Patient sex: M
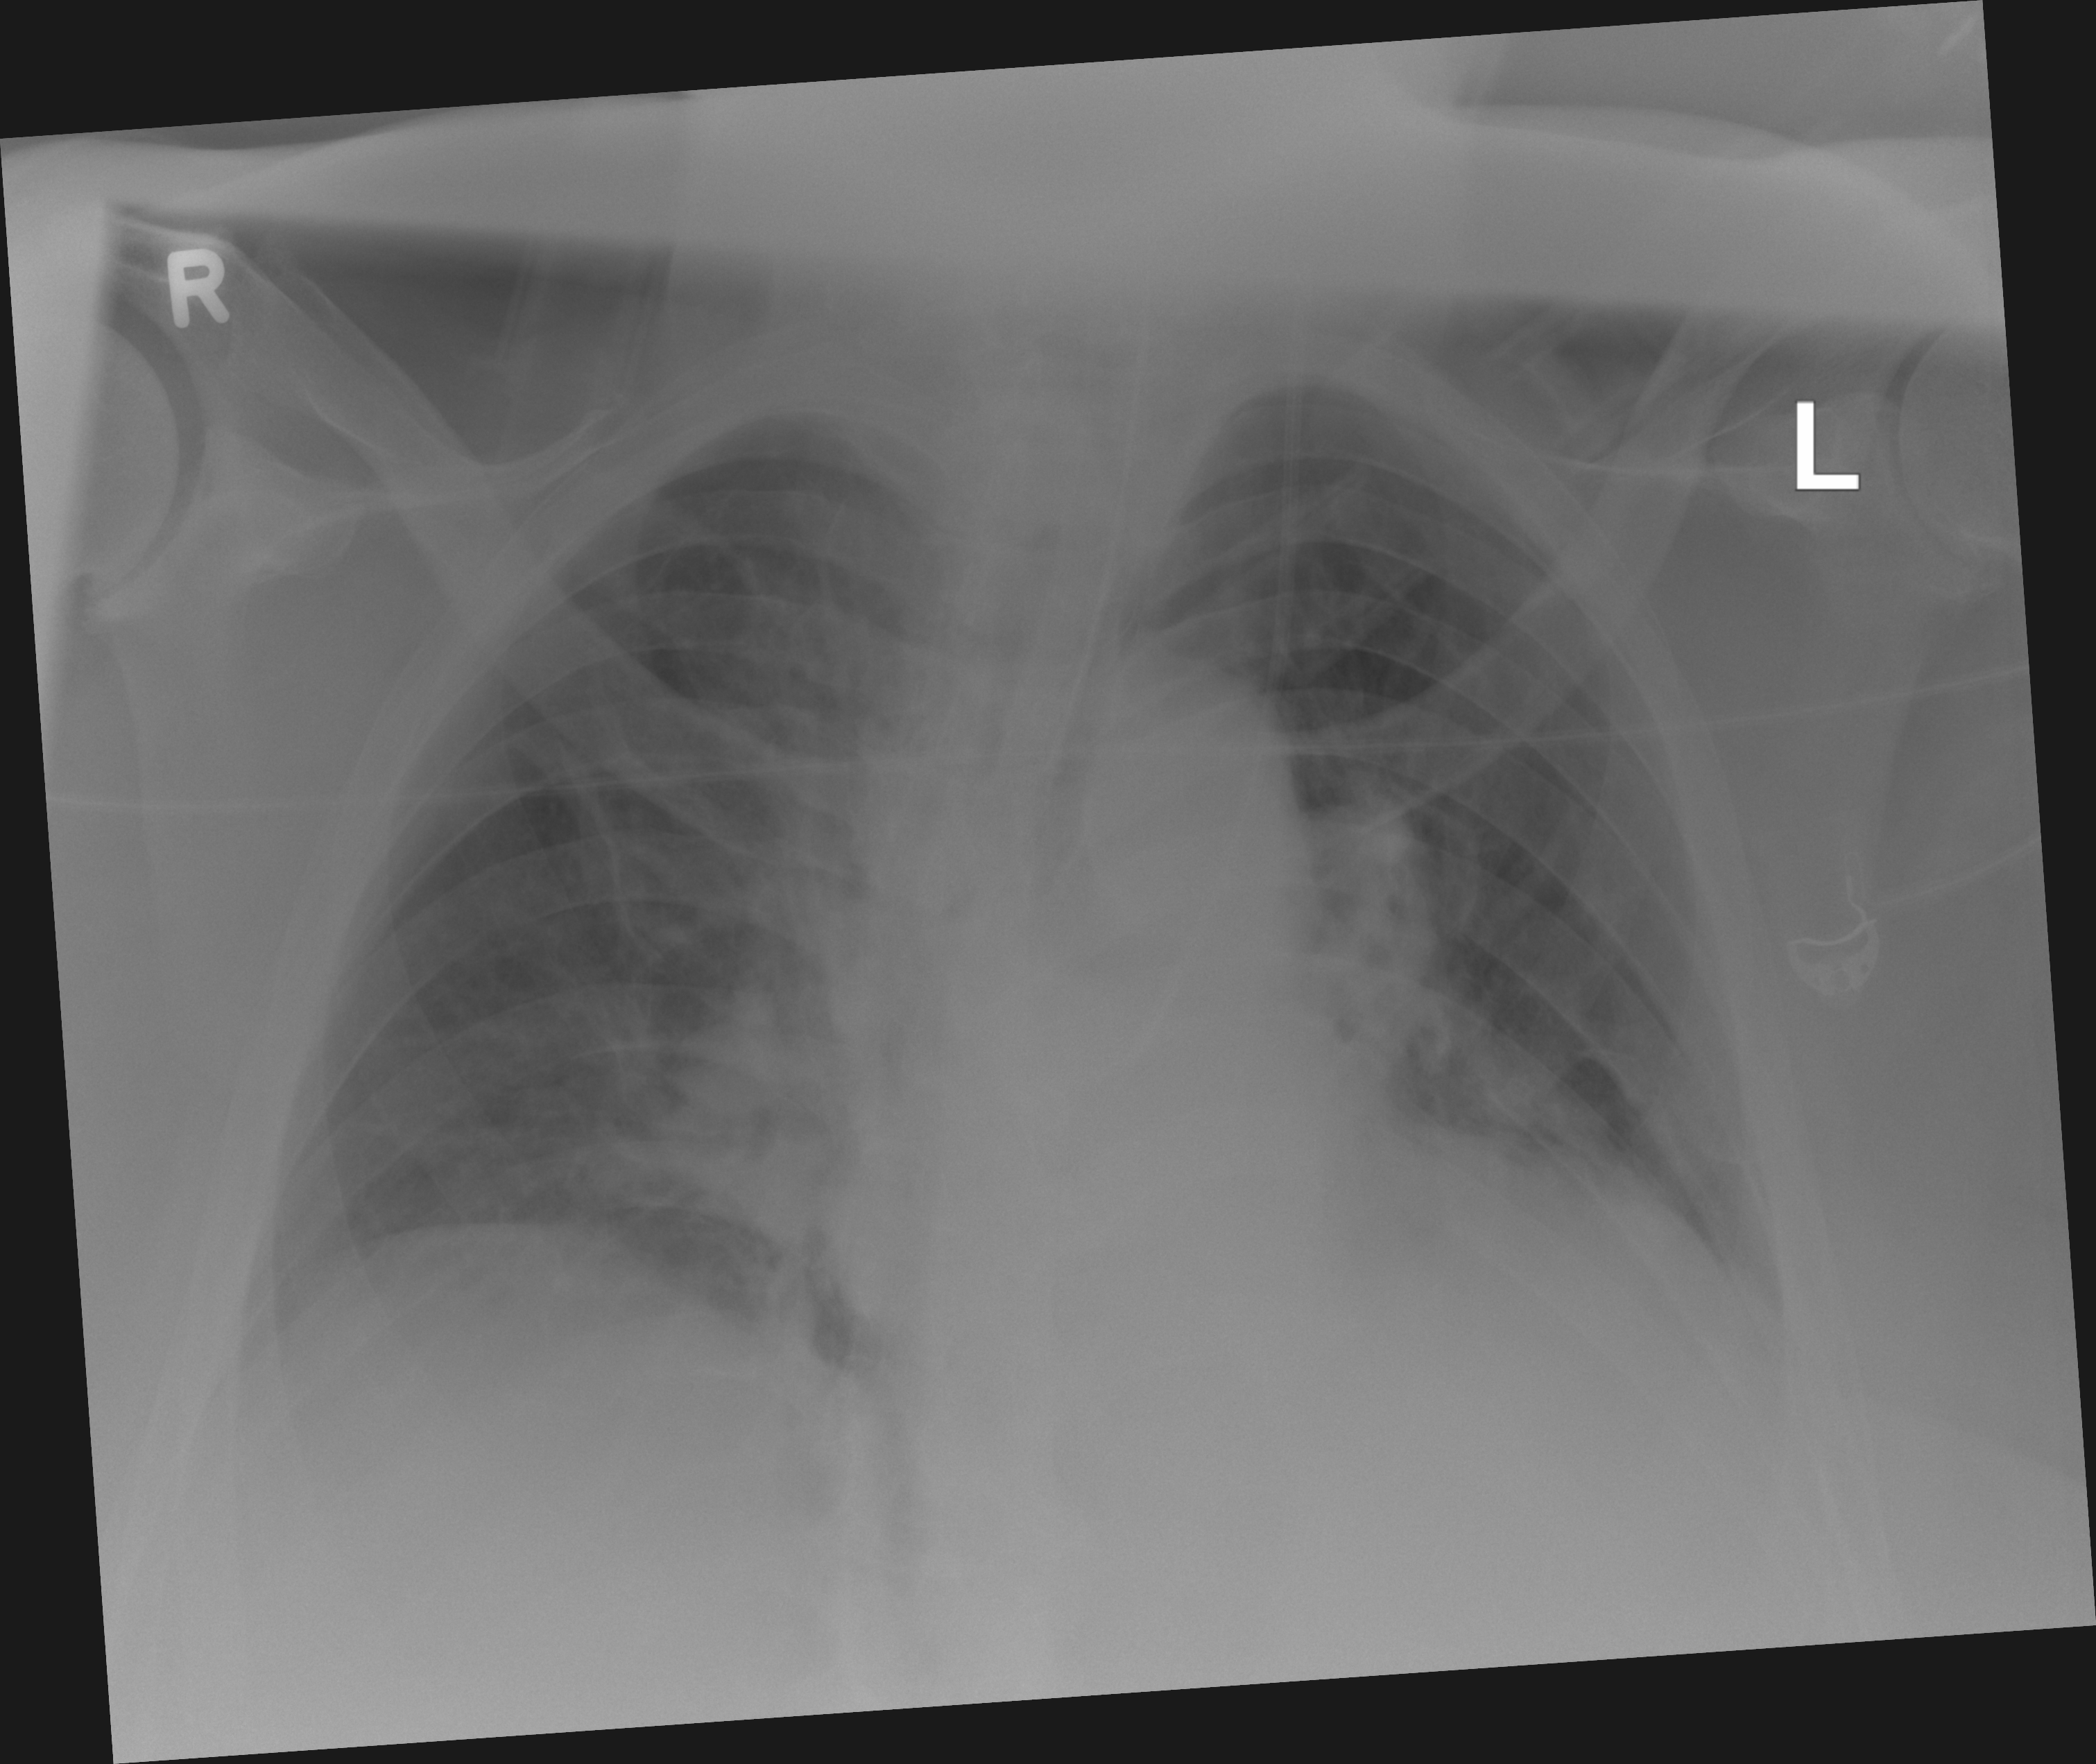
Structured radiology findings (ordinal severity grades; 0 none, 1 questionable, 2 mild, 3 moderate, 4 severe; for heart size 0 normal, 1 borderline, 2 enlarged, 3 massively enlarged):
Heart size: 3
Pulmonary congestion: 2
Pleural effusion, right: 0
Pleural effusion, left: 0
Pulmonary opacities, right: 2
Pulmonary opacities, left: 2
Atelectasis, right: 2
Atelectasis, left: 2